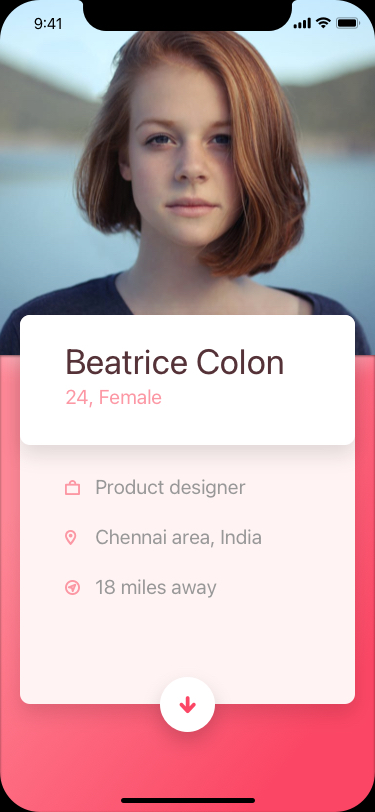
Text in this UI design:
Product designer
Chennai area, India
18 miles away
24, Female
Beatrice Colon